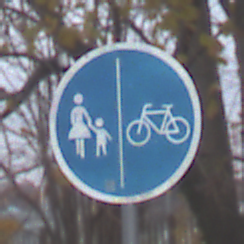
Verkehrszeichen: GetrennterRadUndGehwegRadwegRechts
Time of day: MorningAfternoon
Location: Outdoor (Nature)
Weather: Overcast
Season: NotSpecified
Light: Natural